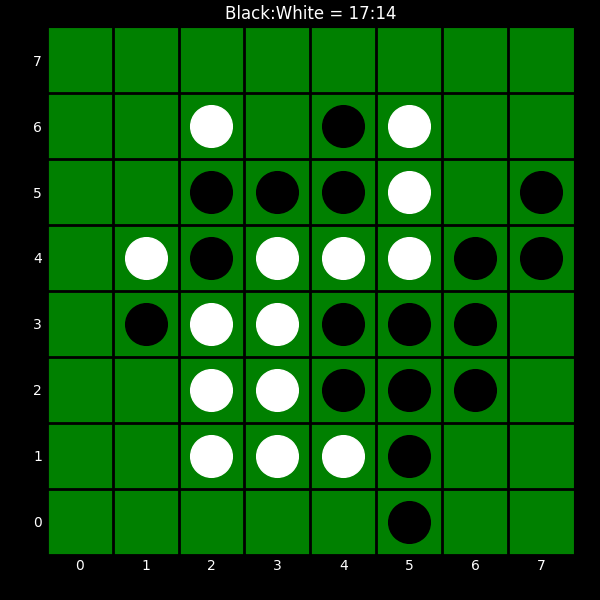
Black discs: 17
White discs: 14